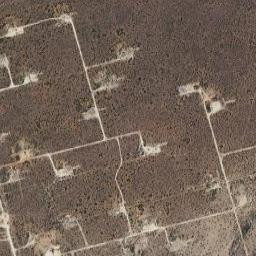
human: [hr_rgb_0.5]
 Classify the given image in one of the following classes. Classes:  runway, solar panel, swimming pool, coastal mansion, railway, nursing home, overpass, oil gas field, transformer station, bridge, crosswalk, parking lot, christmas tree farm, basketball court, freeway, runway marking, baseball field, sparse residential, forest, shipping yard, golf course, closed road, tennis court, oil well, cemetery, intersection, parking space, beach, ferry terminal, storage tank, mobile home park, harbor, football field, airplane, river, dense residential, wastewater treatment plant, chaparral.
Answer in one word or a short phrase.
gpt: oil gas field